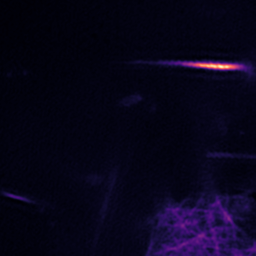
Label: Super-resolution F-actin image